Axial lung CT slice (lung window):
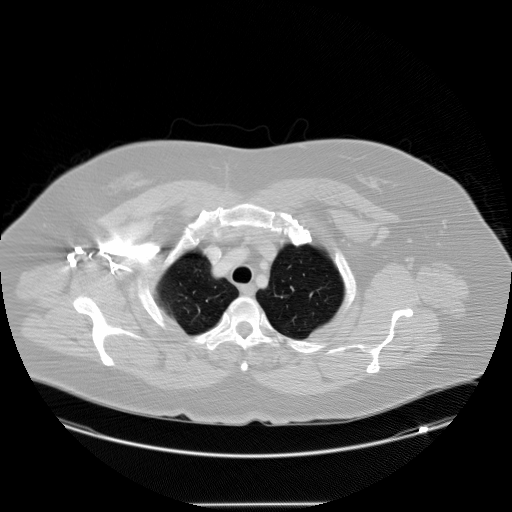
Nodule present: no